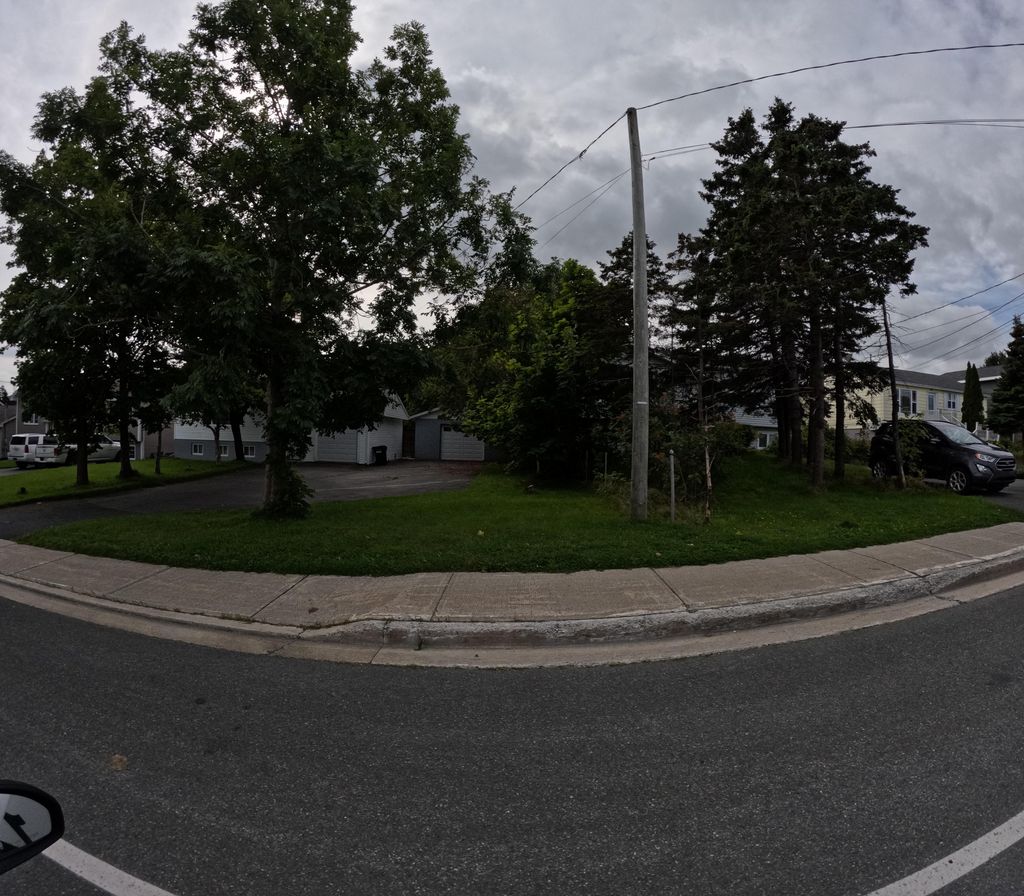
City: st_johns